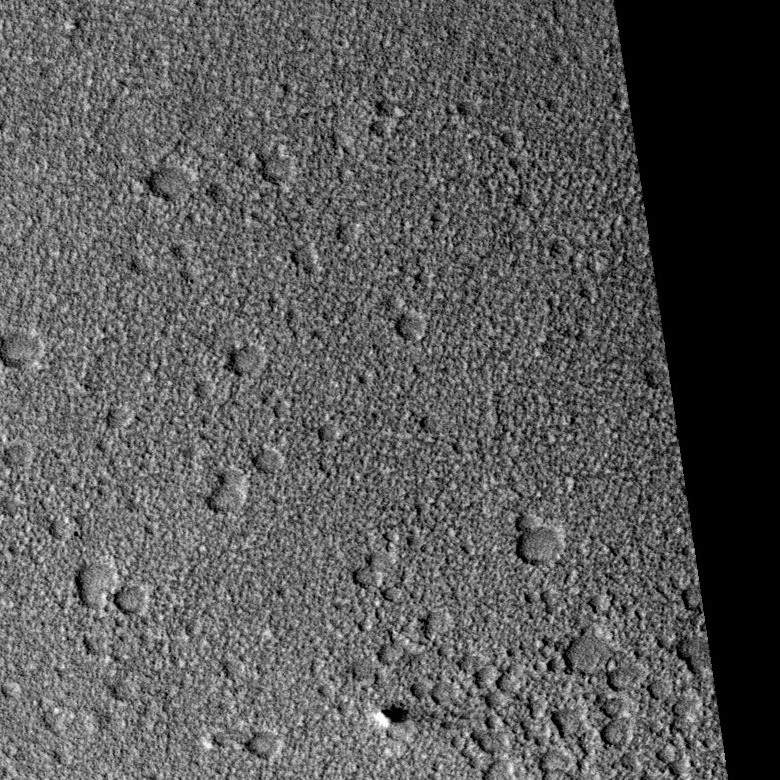
Label: dustdevil